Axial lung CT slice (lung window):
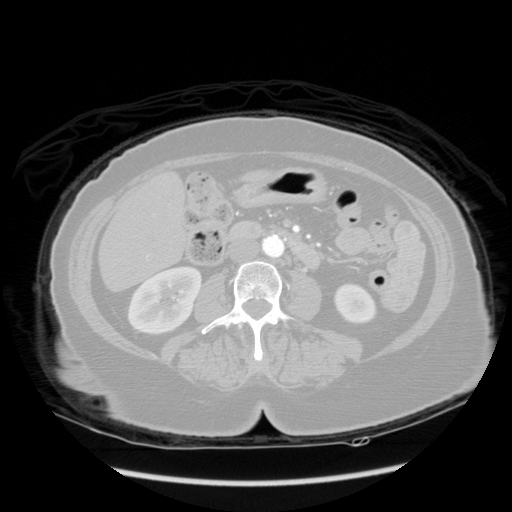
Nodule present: no